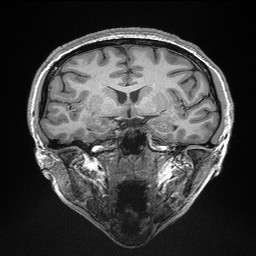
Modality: T1w
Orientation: sagittal
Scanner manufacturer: siemens
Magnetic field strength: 3 T
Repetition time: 2.3 s
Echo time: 0.00298 s